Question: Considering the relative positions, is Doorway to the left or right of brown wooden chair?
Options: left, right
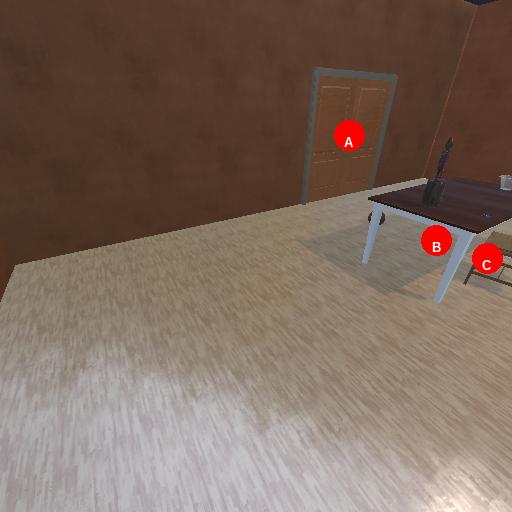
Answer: left